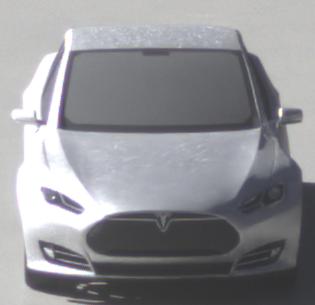
Make: Tesla
Model: Model S 60
Detailed model: Model S
Model produced from: 2013/10
Model produced until: 2014/10
Doors: 5
Color: white
Road condition: wet road
Daytime: morning or afternoon
Contrast: high contrast